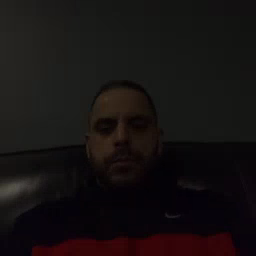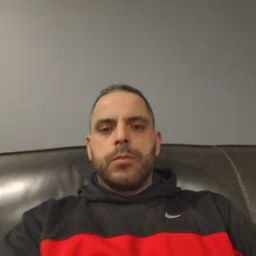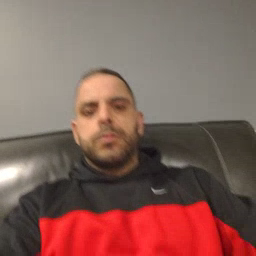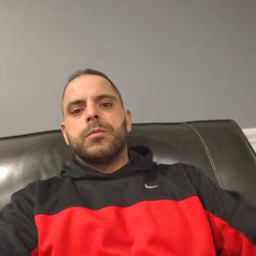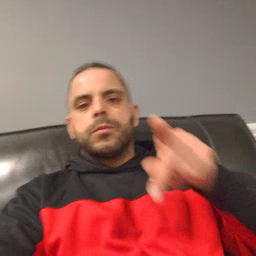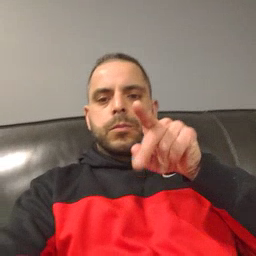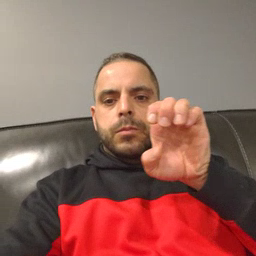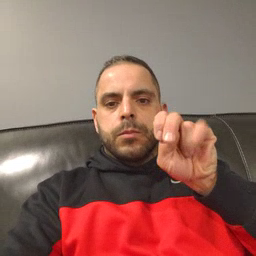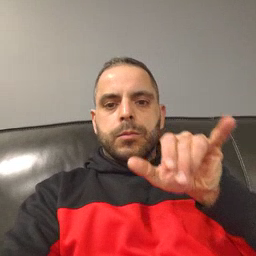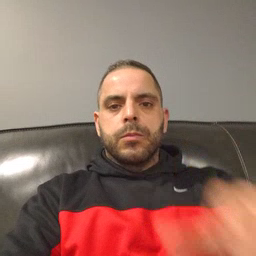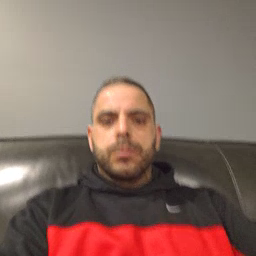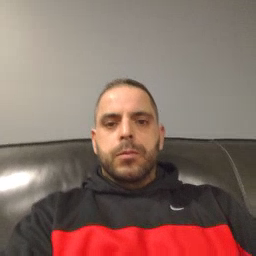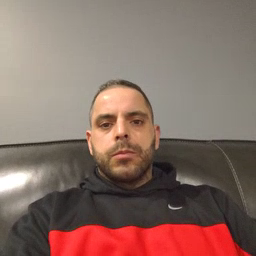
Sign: penny